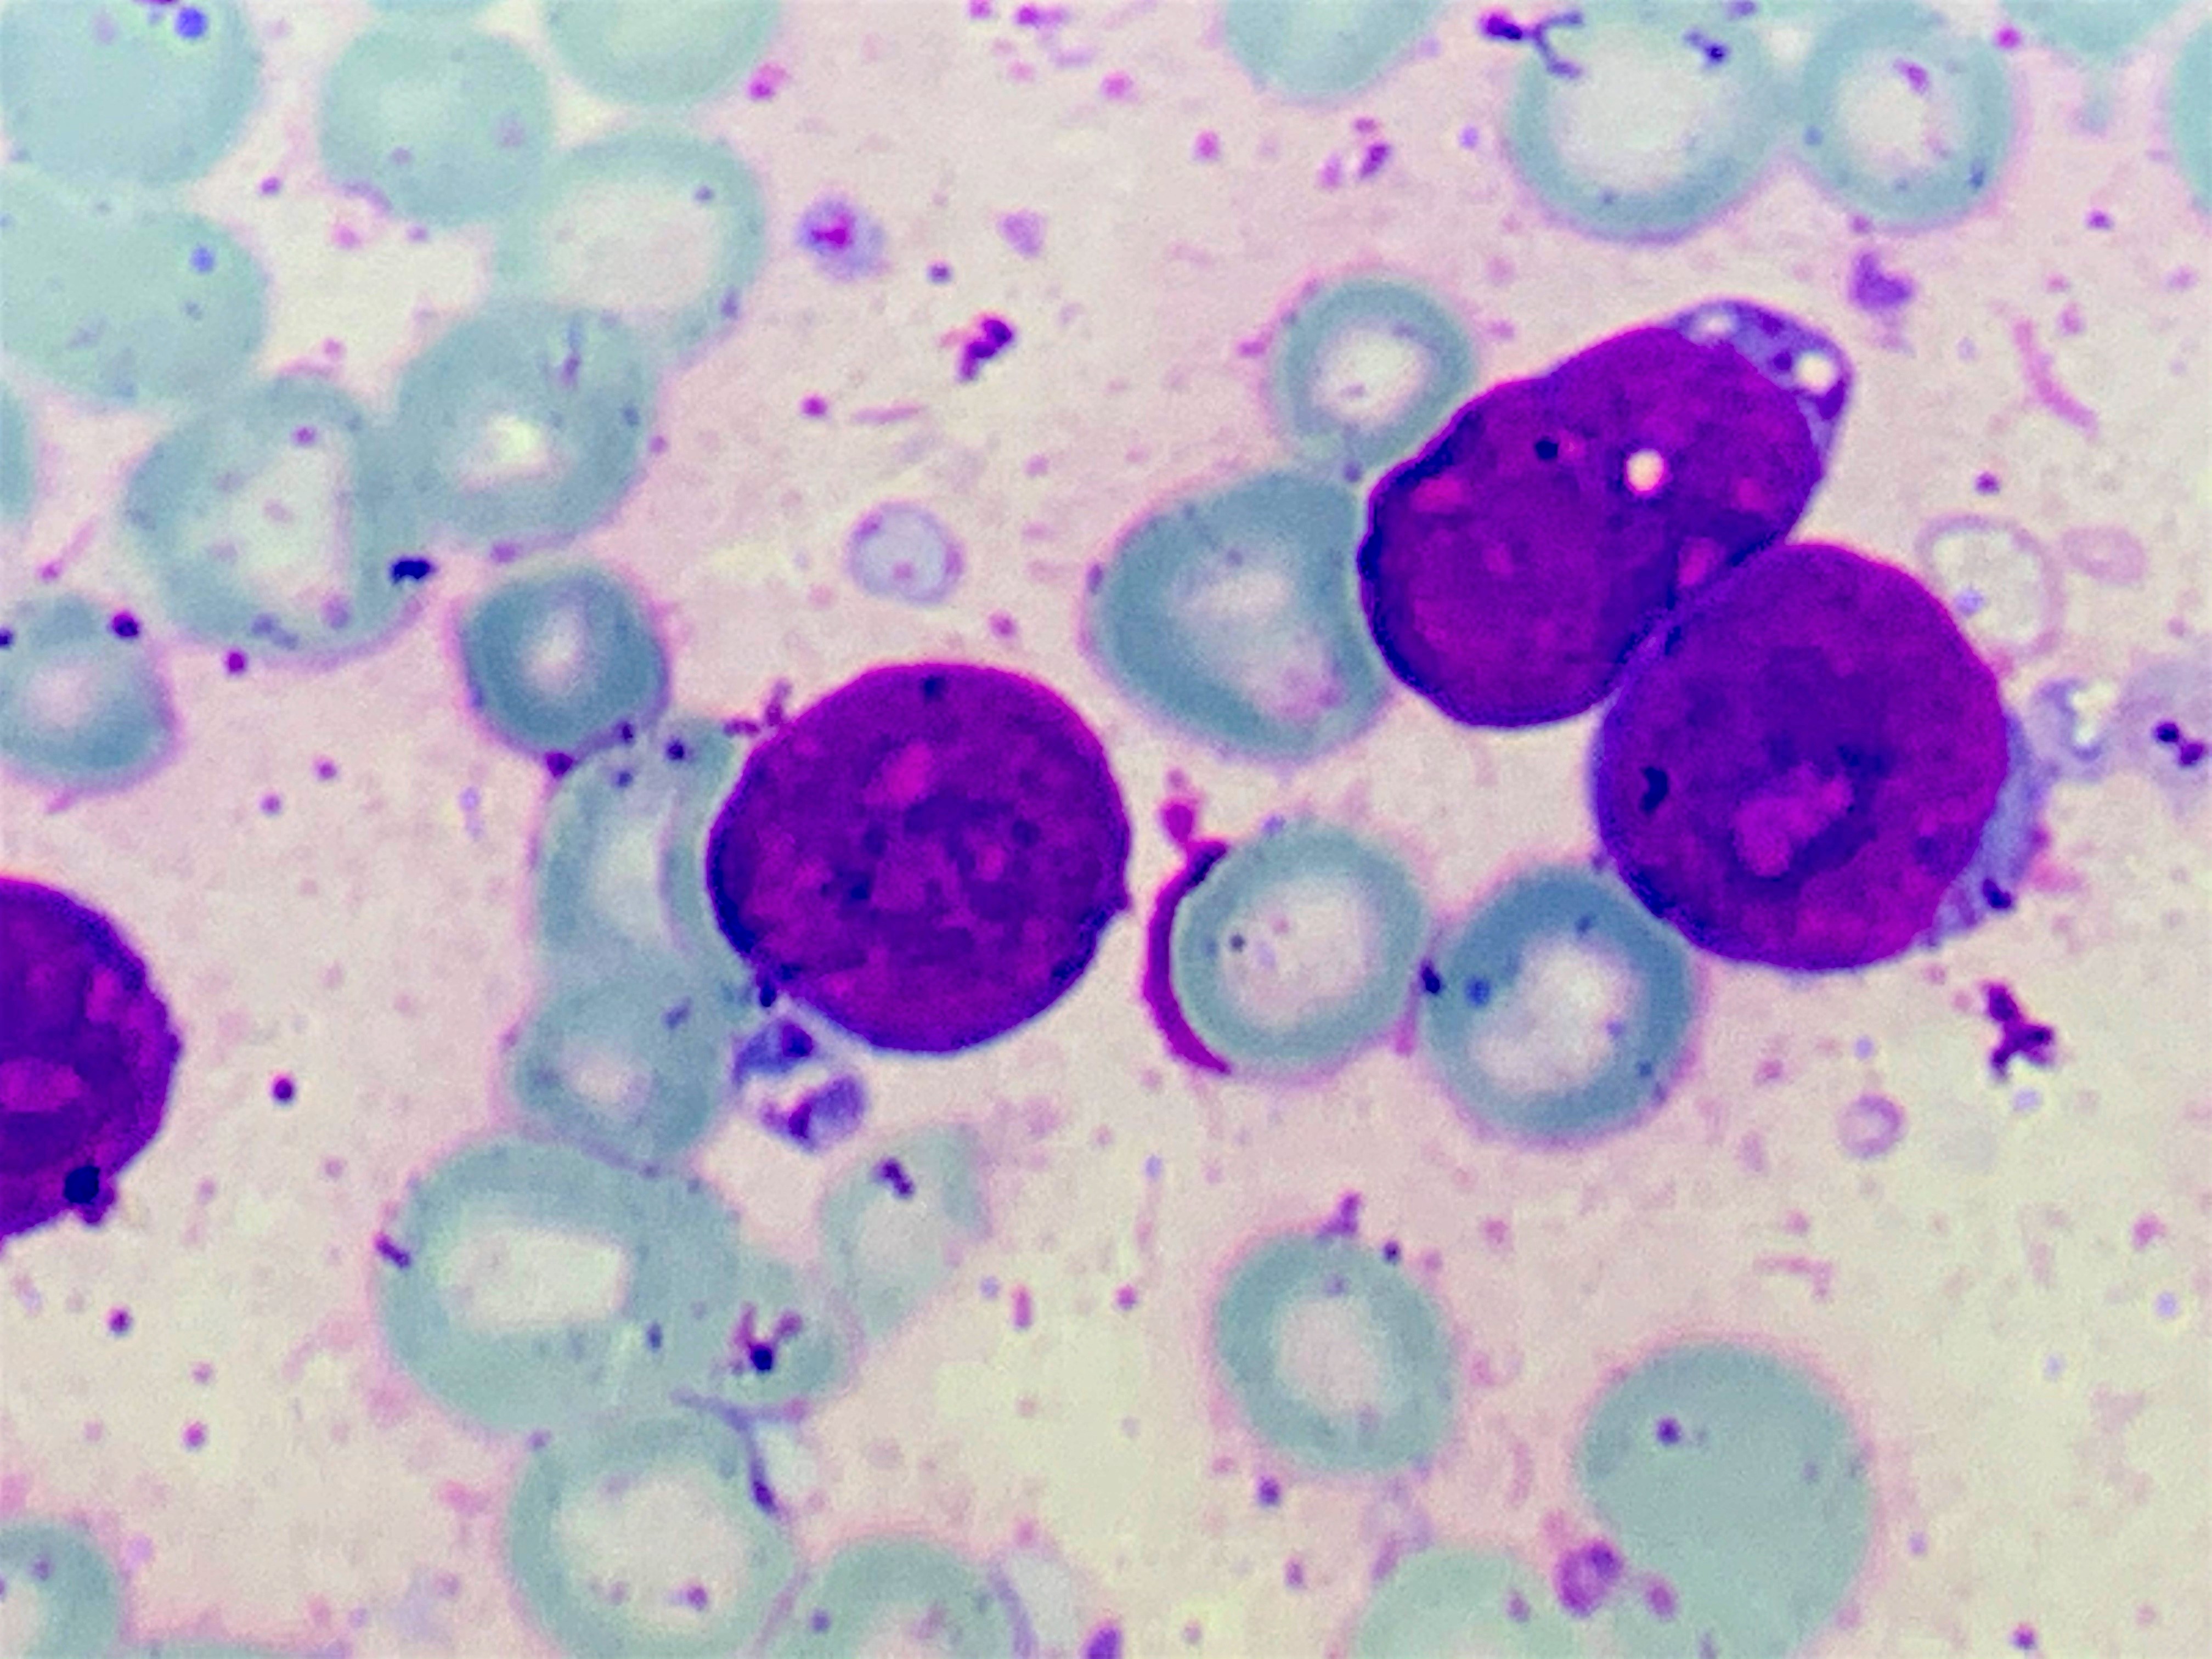
Cell type: BLAST CELLS